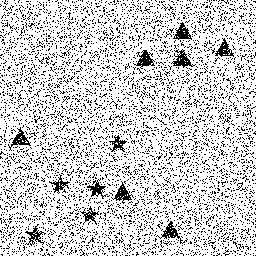
Squares: 0
Triangles: 7
Stars: 5
Total shapes: 12